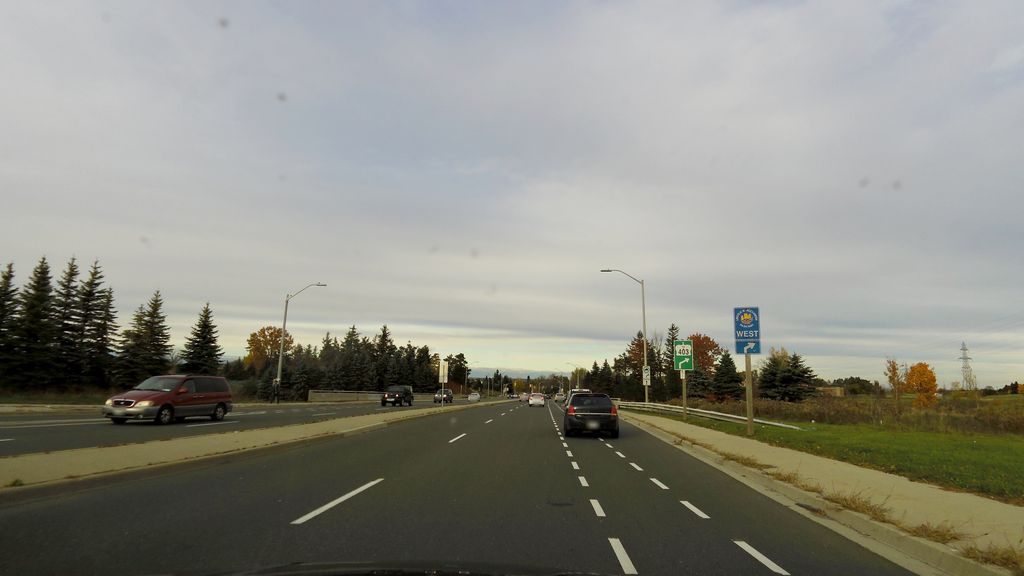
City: hamilton